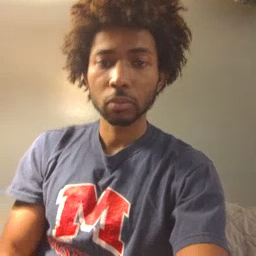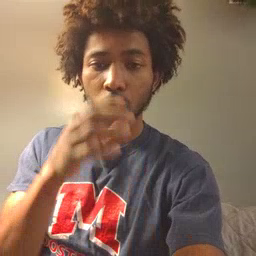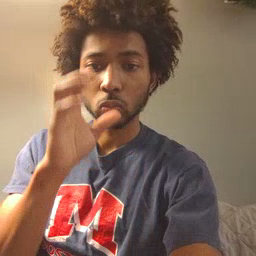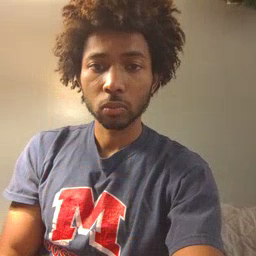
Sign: drink